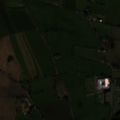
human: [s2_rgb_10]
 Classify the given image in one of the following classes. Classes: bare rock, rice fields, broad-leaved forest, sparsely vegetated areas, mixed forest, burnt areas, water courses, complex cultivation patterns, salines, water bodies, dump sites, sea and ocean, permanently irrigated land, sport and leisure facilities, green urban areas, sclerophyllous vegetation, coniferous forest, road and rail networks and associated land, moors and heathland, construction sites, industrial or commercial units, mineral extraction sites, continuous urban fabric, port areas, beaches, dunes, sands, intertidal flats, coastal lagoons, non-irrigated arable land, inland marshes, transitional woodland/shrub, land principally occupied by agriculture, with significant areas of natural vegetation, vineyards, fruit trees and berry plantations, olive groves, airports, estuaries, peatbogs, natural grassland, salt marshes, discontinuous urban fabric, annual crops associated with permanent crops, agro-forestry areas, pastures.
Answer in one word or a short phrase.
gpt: discontinuous urban fabric, non-irrigated arable land, pastures